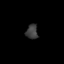
Tissue: lung
Cell type: Endothelial cells
Senescence score: 0.1129
Nuclear area (px): 170
Mean DAPI intensity: 60.424